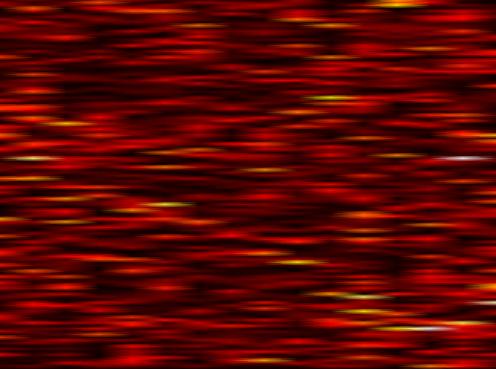
Label: UFMC